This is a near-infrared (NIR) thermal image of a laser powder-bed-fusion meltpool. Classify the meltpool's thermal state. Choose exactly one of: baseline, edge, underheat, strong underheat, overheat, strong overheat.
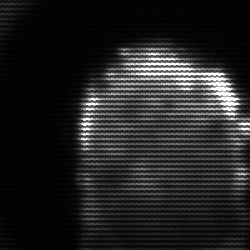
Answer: baseline